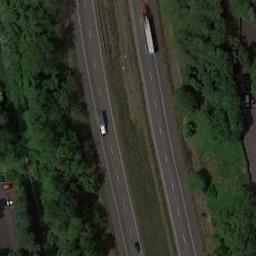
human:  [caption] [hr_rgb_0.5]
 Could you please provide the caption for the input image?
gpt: A straight freeway goes through the forest with many dark green trees .

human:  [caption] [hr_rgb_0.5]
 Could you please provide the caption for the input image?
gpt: There are two big trucks on the highway .

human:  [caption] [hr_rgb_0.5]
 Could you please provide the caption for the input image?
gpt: There are large green forests around the freeway and there are three cars on the freeway .

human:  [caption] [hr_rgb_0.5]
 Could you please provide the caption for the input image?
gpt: The freeway goes through the forest with some cars .

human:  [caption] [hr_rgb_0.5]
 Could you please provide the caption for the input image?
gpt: There are green lawns and some trees beside the freeway .